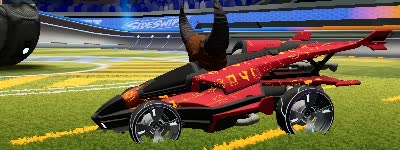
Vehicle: aftershock